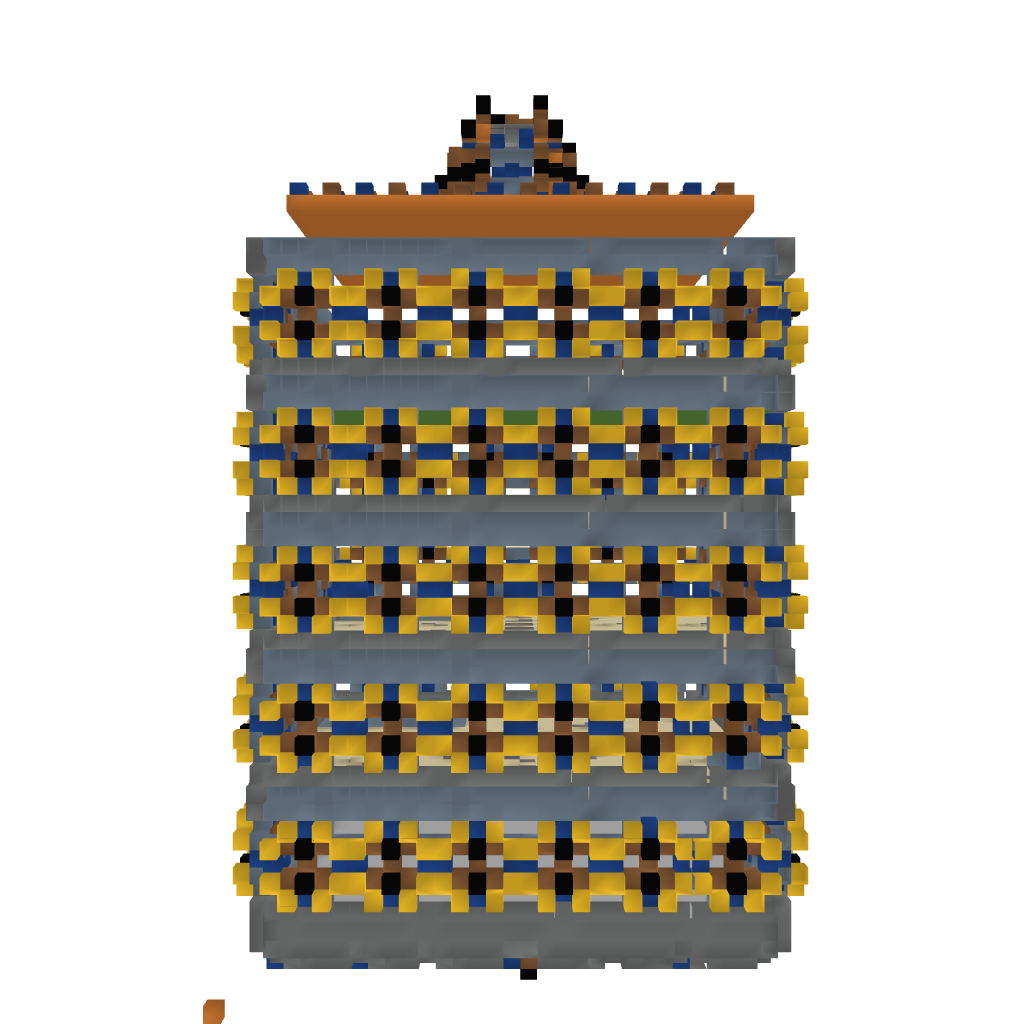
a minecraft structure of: TnTRun Arena 30x30 +TnT Lobby